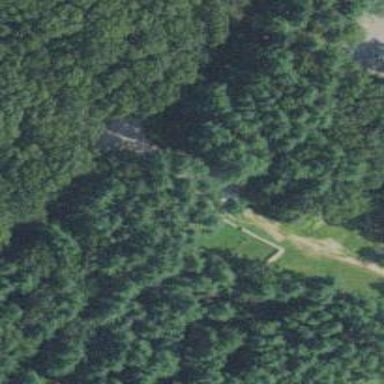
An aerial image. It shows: Needle-leaved woodland.